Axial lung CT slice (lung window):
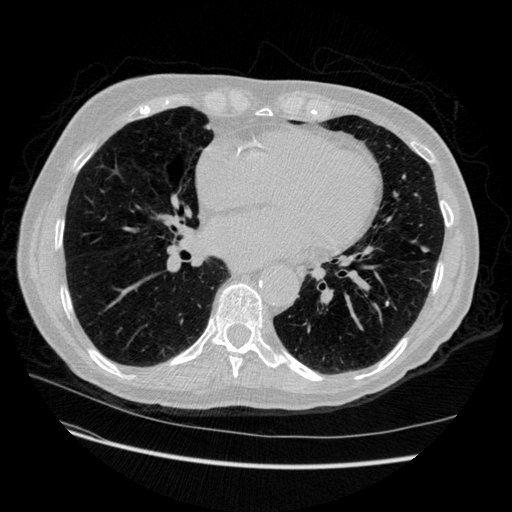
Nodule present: yes
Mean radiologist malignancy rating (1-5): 3.333